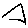
Label: triangle